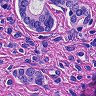
Metastatic tissue present: yes